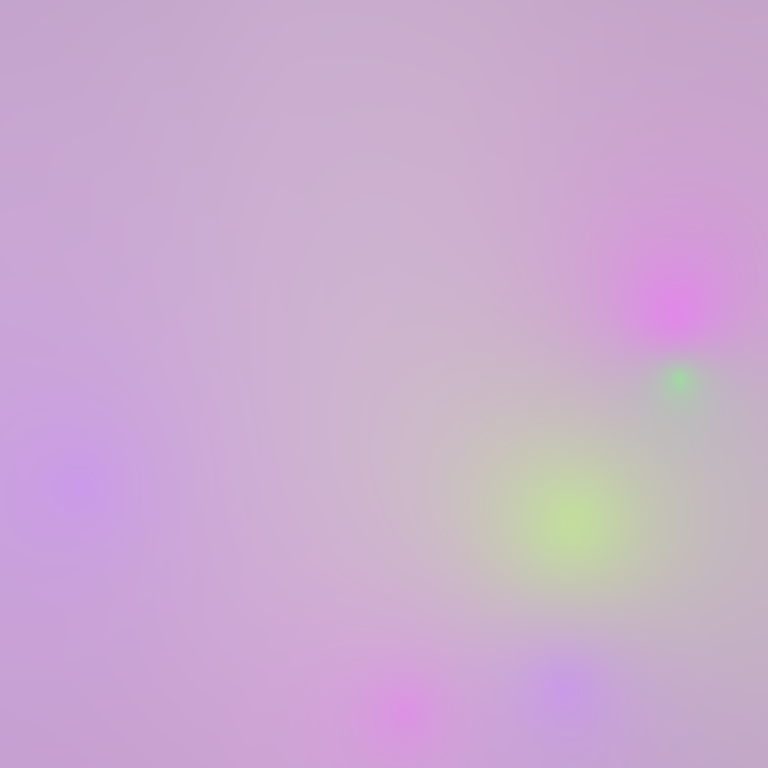
Abstract light effect, smooth gradient from soft lavender to gentle green, serene atmosphere, subtle glow, no room, no furniture, no objects.